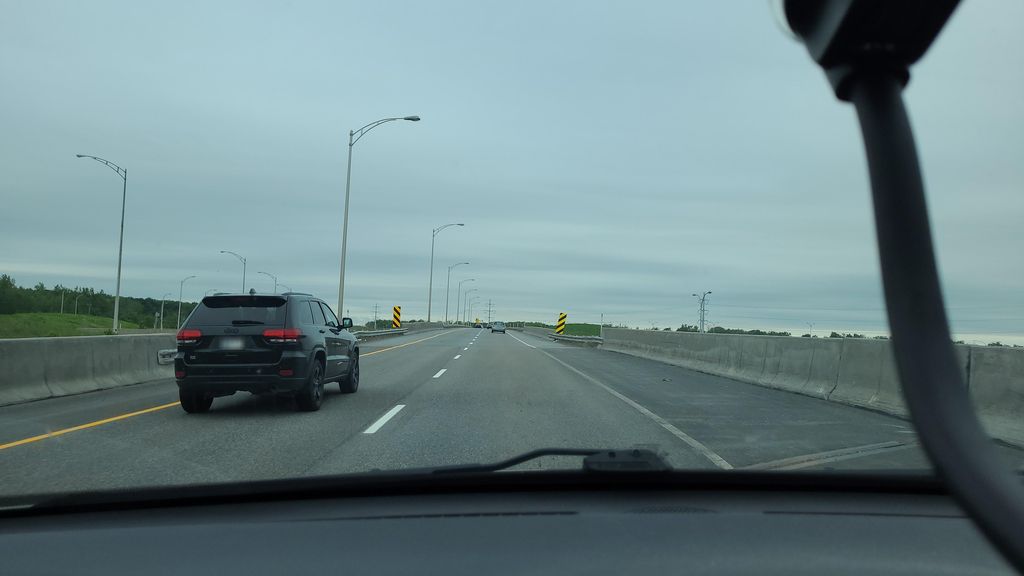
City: montreal